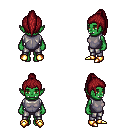
a pixel art fantasy rpg character, female body template, orc, green skin, steel chest armor, metal pants, brunette long topknot hairstyle, gold boots, four views (front, back, left, right), 2x2 character sprite sheet, small pixel art, hard edges, no anti-aliasing